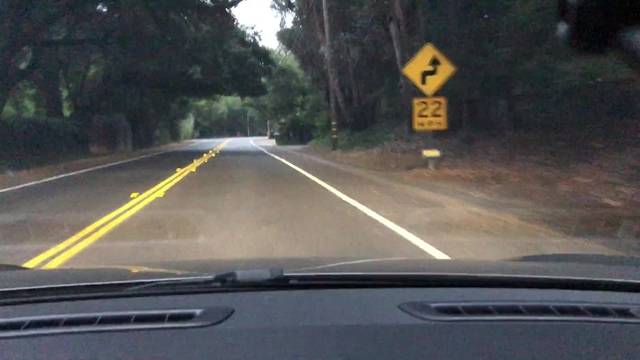
Region: United States
Coordinates: 37.256, -121.993